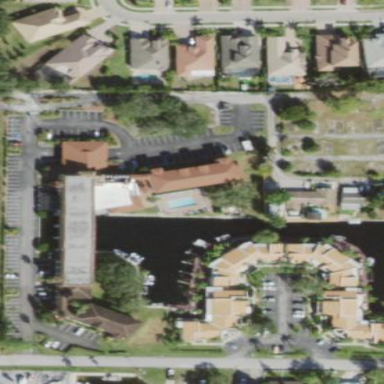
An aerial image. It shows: Hotel building.